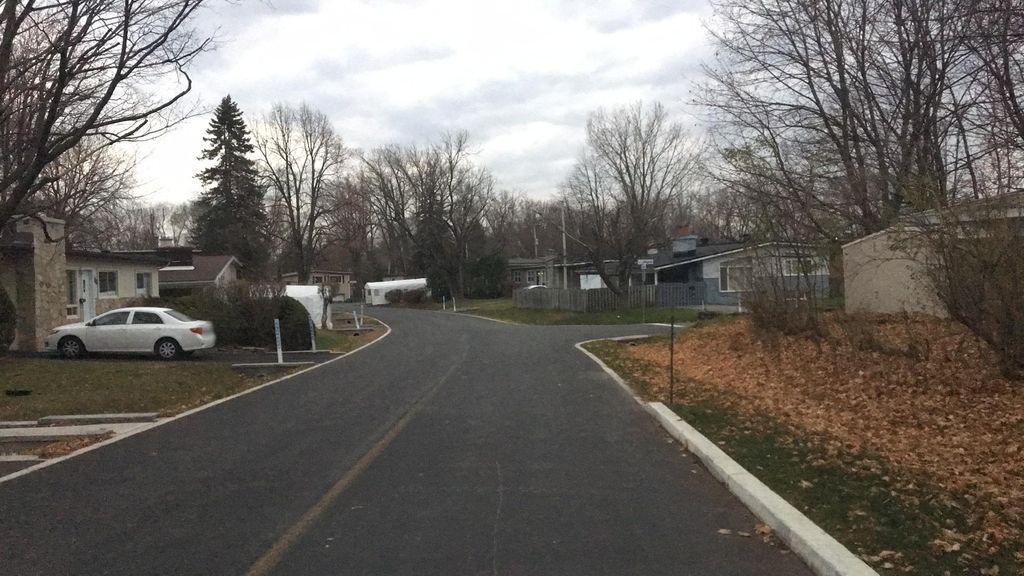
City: montreal